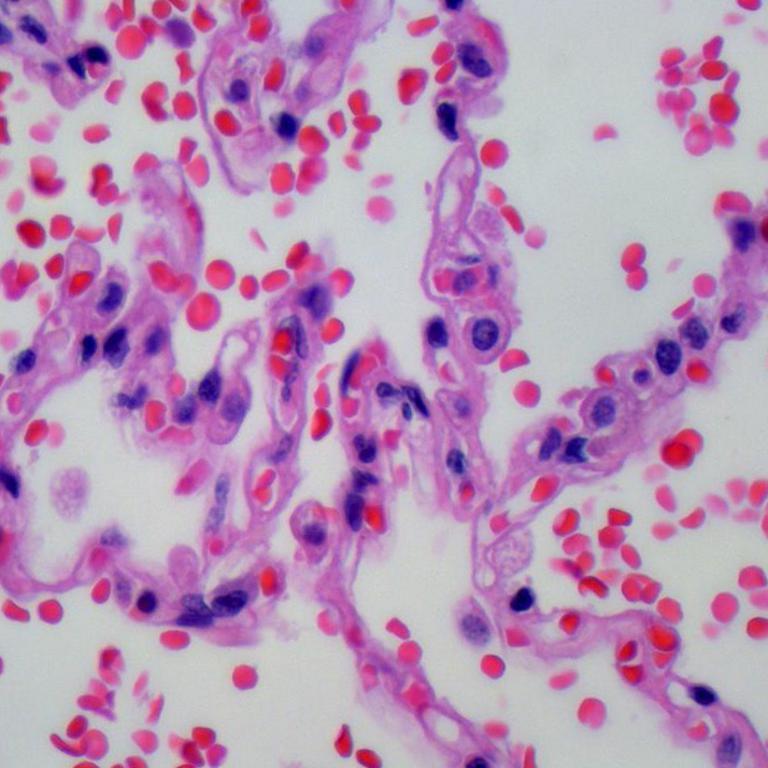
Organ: lung
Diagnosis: benign